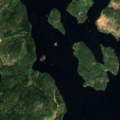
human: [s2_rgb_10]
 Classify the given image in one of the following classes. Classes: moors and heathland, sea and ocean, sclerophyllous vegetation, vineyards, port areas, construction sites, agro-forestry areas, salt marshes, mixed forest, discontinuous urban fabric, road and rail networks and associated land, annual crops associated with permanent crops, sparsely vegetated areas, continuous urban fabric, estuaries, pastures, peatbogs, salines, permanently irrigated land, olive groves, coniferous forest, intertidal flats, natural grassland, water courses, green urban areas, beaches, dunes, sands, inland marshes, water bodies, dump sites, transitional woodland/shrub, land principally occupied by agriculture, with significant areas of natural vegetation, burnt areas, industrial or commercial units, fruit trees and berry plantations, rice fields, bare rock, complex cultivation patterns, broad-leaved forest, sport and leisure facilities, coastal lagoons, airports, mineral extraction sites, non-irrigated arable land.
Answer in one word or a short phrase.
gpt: coniferous forest, mixed forest, water bodies